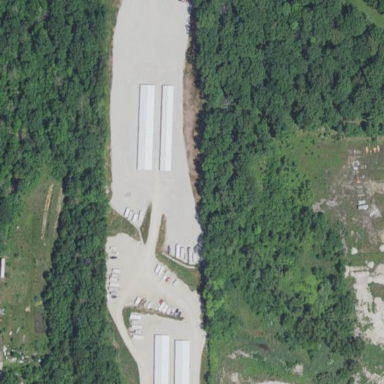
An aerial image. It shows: Area designated for garages used for storage rental.